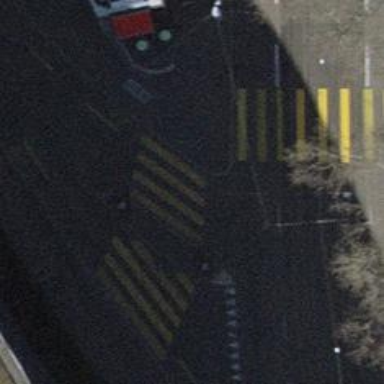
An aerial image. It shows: Kerb barrier.